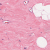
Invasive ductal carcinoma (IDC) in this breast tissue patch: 0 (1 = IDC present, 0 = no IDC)